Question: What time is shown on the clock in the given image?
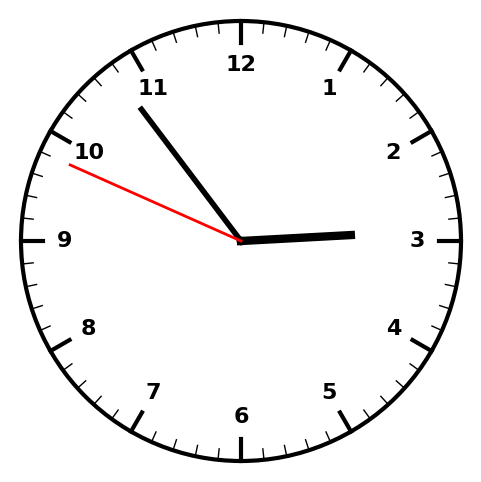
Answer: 02:53:49